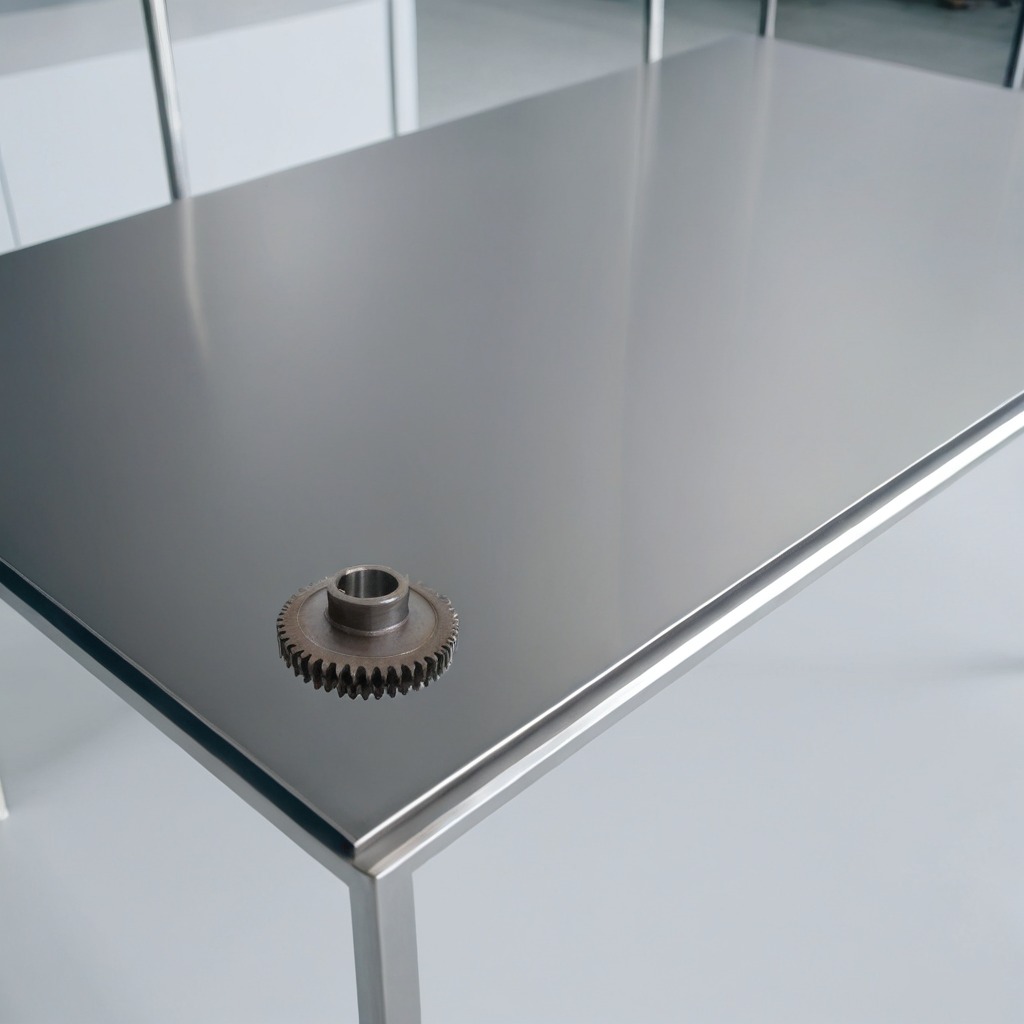
A steel gear with teeth is lying on the stainless steel table in a high-end prototyping lab.